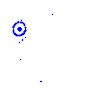
Particle: kaon